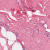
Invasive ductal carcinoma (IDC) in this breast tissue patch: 0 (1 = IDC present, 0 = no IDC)